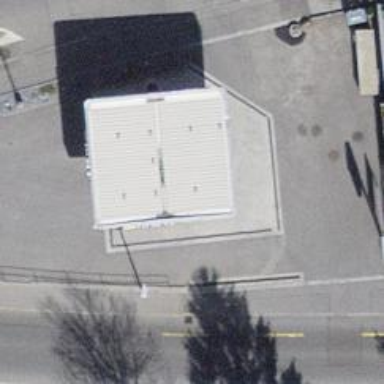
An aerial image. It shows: Charging station.